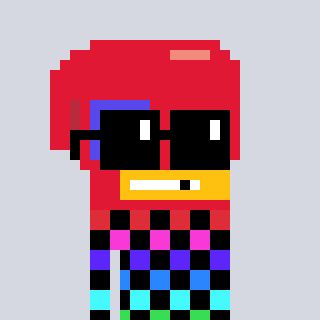
a pixel art character with square black sunglasses, a boxing glove-shaped head and a green-colored body on a cool background